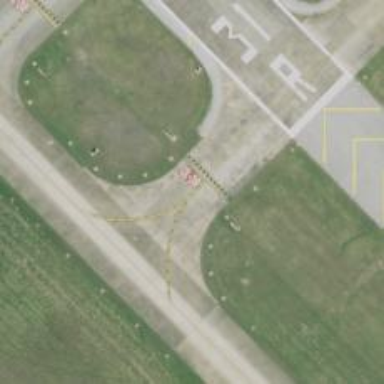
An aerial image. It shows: Image of taxiway at airport.